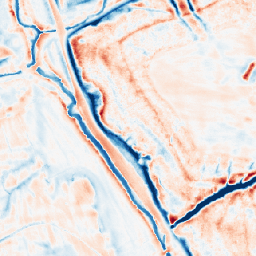
Category: edge_preserving
Decomposition family: bilateral
Decomposition parameters: d: 21
sigma_color: 100
sigma_space: 50
Upsampling method: area
Upsampling parameters: scale: 4
Upsampling scale: 4